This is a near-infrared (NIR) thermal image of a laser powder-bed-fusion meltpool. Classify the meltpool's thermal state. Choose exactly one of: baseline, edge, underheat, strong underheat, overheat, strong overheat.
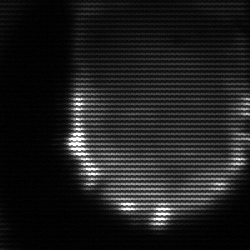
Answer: edge